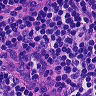
Metastatic tissue present: no